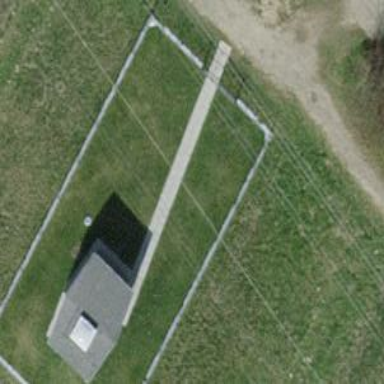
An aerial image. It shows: Wire fence is in place.